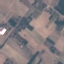
Land use / land cover class: PermanentCrop